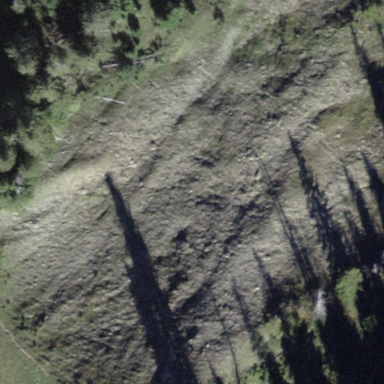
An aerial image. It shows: Natural scree.